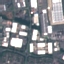
Land use / land cover class: Industrial